Field crop: maize
Growth stage: 2
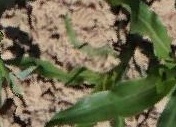
Species: maize